Interaction volume radius: 5 \u00c5
Interaction volume height: 20 \u00c5
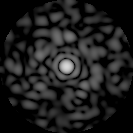
Disorder parameter: 0.8553